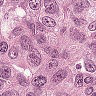
Metastatic tissue present: yes